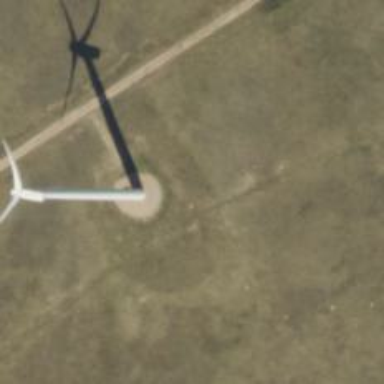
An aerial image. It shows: Wind turbine power generator.